Question: This is an assignment I'm working on. It must use semaphores, not mutex.
'''
#include <stdio.h>
#include <pthread.h>
#include <assert.h>
#include <unistd.h>
#include <semaphore.h>
#include <fcntl.h>
sem_t *ab, *ac, *ad, *de, *ce, *bf, *ef;
void *a(void *arg) {
printf("Entering A...
");
sleep(1);
printf("Exiting A...
");
assert(sem_post(ab)==0);
assert(sem_post(ac)==0);
assert(sem_post(ad)==0);
pthread_exit((void *)99);
}
void *b(void *arg) {
assert(sem_wait(ab)==0);
printf("Entering B...
");
sleep(1);
printf("Exiting B...
");
assert(sem_post(bf)==0);
pthread_exit((void *)99);
}
void *c(void *arg) {
assert(sem_wait(ac)==0);
printf("Entering C...
");
sleep(1);
printf("Exiting C...
");
assert(sem_post(ce)==0);
pthread_exit((void *)99);
}
void *d(void *arg) {
assert(sem_wait(ad)==0);
printf("Entering D...
");
sleep(1);
printf("Exiting D...
");
assert(sem_post(de)==0);
pthread_exit((void *)99);
}
void *e(void *arg) {
assert(sem_wait(ce)==0);
assert(sem_wait(de)==0);
printf("Entering E...
");
sleep(1);
printf("Exiting E...
");
assert(sem_post(ef)==0);
pthread_exit((void *)99);
}
void *f(void *arg) {
assert(sem_wait(bf)==0);
assert(sem_wait(ef)==0);
printf("Entering F...
");
sleep(1);
printf("Exiting F...
");
pthread_exit((void *)99);
}
int main() {
pthread_t _a, _b, _c, _d, _e, _f;
int r1, r2, r3, r4, r5, r6;
ab=sem_open("foobar", O_CREAT, 0700, 0);
ac=sem_open("foobar", O_CREAT, 0700, 0);
ad=sem_open("foobar", O_CREAT, 0700, 0);
ce=sem_open("foobar", O_CREAT, 0700, 0);
de=sem_open("foobar", O_CREAT, 0700, 0);
ef=sem_open("foobar", O_CREAT, 0700, 0);
bf=sem_open("foobar", O_CREAT, 0700, 0);
/*sem_init(ab,0,1);
sem_init(ac,0,1);
sem_init(ad,0,1);
sem_init(ce,0,1);
sem_init(de,0,1);
sem_init(ef,0,1);
sem_init(bf,0,1);*/
assert(pthread_create(&_a, NULL, a, &r1) == 0);
assert(pthread_create(&_b, NULL, b, &r2) == 0);
assert(pthread_create(&_c, NULL, c, &r3) == 0);
assert(pthread_create(&_d, NULL, d, &r4) == 0);
assert(pthread_create(&_e, NULL, e, &r5) == 0);
assert(pthread_create(&_f, NULL, f, &r6) == 0);
assert(pthread_join(_a, NULL) == 0);
assert(pthread_join(_b, NULL) == 0);
assert(pthread_join(_c, NULL) == 0);
assert(pthread_join(_d, NULL) == 0);
assert(pthread_join(_e, NULL) == 0);
assert(pthread_join(_f, NULL) == 0);
assert( sem_close(ab)==0 );
assert( sem_close(ac)==0 );
assert( sem_close(ad)==0 );
assert( sem_close(ce)==0 );
assert( sem_close(de)==0 );
assert( sem_close(bf)==0 );
assert( sem_close(ef)==0 );
return 0;
}
'''
It's pretty simple but for some reason it's not executing in the right order. The output is far from consistent but always incorrect. Here is one sample output:
Entering A...
Entering B... <----sem_post(ab) has not even been called yet
Exiting A...
Entering C...
Entering D...
Exiting B...
Exiting D...
Exiting C...
Entering E...
Entering F...
Exiting F...
Exiting E...
It should be following this diagram:

Any help with this will be greatly appreciated, but it's an assignment so don't start telling me to do it a completely different way and don't give the answer straight up, just point me in the right direction.
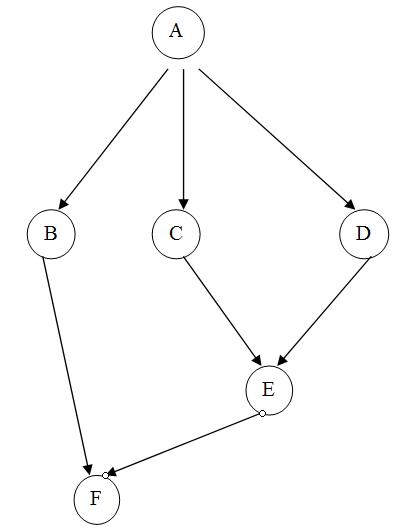
Answer: In your code A is not locked before printing the exit line with .
This means that when it returns from the sleep it can do whatever it wants, because it's not dependent on the lock or anything else.
You should use the semaphores to stop the other thread/functions from continuing. sleep() just gives up the processor the amount of time you specify, after that they can continue.
Note:
You probably don't have to use sleep. the threads will give up the CPU if they can't attain the lock